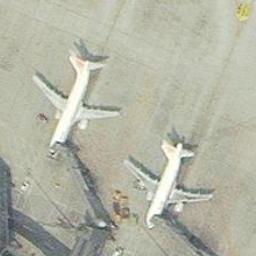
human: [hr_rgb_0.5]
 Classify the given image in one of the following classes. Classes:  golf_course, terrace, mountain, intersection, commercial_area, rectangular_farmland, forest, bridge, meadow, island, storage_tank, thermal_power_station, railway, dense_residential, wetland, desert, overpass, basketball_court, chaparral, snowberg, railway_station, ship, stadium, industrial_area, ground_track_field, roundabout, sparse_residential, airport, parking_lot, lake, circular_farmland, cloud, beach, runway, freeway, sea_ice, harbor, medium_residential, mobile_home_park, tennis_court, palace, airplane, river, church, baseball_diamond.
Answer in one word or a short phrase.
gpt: airplane